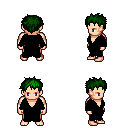
a pixel art fantasy rpg character, male body template, human, light skin, black robe, white pants, green bedhead hairstyle, four views (front, back, left, right), 2x2 character sprite sheet, small pixel art, hard edges, no anti-aliasing